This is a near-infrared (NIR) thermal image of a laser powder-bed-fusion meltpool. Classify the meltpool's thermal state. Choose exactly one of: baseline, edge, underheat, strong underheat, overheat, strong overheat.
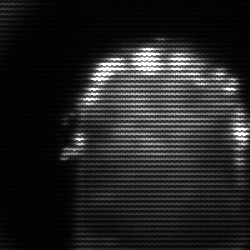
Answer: baseline